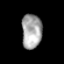
Tissue: prostate
Cell type: Myeloid cells
Senescence score: 0.3222
Nuclear area (px): 679
Mean DAPI intensity: 166.225